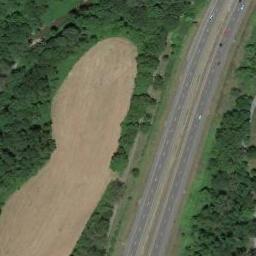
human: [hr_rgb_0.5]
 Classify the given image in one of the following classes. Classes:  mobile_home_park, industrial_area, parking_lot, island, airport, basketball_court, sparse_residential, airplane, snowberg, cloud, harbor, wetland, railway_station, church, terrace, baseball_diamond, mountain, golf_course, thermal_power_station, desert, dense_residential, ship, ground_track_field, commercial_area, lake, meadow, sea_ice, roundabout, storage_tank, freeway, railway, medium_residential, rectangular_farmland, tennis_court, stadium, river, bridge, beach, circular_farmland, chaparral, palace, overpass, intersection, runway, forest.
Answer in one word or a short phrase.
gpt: freeway